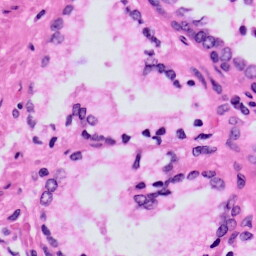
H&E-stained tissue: Prostate